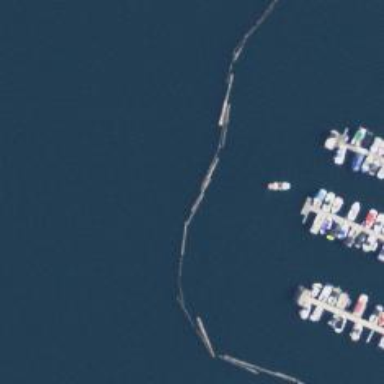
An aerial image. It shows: Breakwater structure.